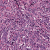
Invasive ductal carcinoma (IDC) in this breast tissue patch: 1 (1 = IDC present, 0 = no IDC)